Question: I want swap two records in sql server for example

How can i do it?
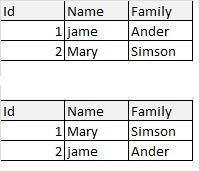
Answer: You can do it in one statement with 'JOIN' like this
'''
UPDATE t1
SET t1.id = t2.id
FROM table1 t1 JOIN table1 t2
ON (t1.id = 1 AND t2.id = 2)
OR (t1.id = 2 AND t2.id = 1)
'''
Output after update:
Here is <URL> demo